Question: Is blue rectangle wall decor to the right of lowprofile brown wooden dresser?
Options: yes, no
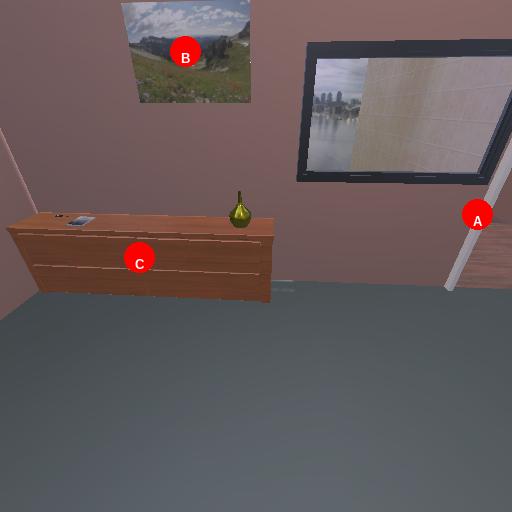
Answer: yes